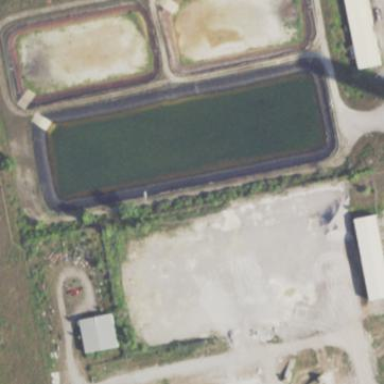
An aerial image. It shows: Detention basin used for land water management.